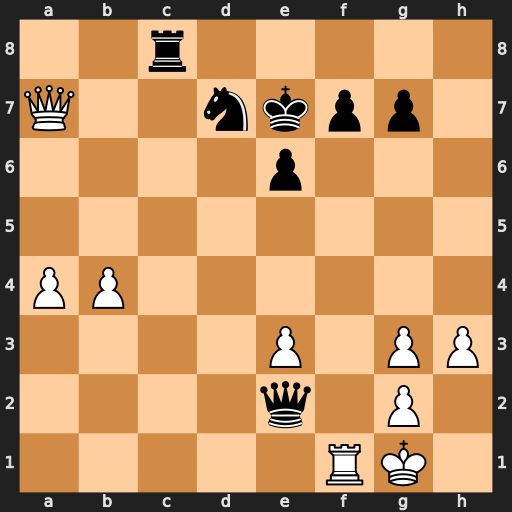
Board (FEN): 2r5/Q2nkpp1/4p3/8/PP6/4P1PP/4q1P1/5RK1
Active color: w
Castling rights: -
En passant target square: -
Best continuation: Rxf7+ Kxf7 Qxd7+ Kf6 Qxc8